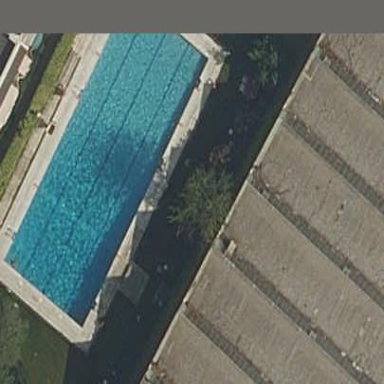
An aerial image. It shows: Swimming pool located in leisure land.